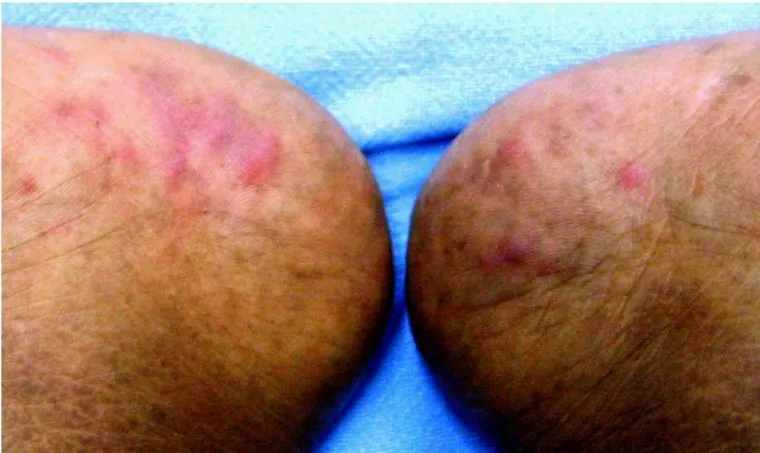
Morphology of cutaneous lesions. Medial aspect of both soles.
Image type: medical_photograph (skin_photograph)